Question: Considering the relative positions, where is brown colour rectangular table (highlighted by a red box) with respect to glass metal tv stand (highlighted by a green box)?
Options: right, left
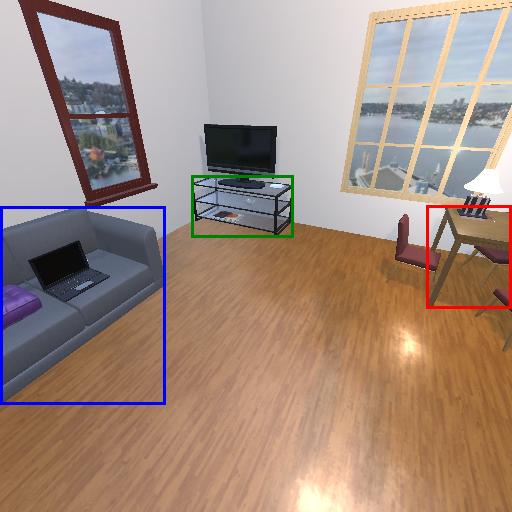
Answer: right